Question:
I have to write a recurcive function without 'for' or 'while'
that prints all binary numbers from 0 to a given integer:
e.g. if the integer was '7' output is this:
> (000)
(001)
(010)
(011)
(100)
(101)
(110)
(111)
Here's the code I have tried:
'''
#include <stdio.h>
/* function declaration */
int print_binary_number(int decimalNo,int count,int arr[]);
int main ()
{
int a;
printf("
Please enter an integer:
");
scanf("%d",&a);
print_binary_number(a,0,0);
return 0;
}
int print_binary_number(int decimalNo,int count,int arr[])
{
int binaryNo,remainder,factor = 1,c;
if (decimalNo == 0) {
return 0;
printf("000");
}
if(decimalNo != 0){
remainder = decimalNo % 2;
arr[count]=remainder;
binaryNo = (binaryNo + (remainder * factor));
factor = factor * 10;
print_binary_number(decimalNo - 1,count,arr);
c=1+print_binary_number(decimalNo / 2,count++,arr);
}
printf("%d",arr[count]);
return 0;
}
'''
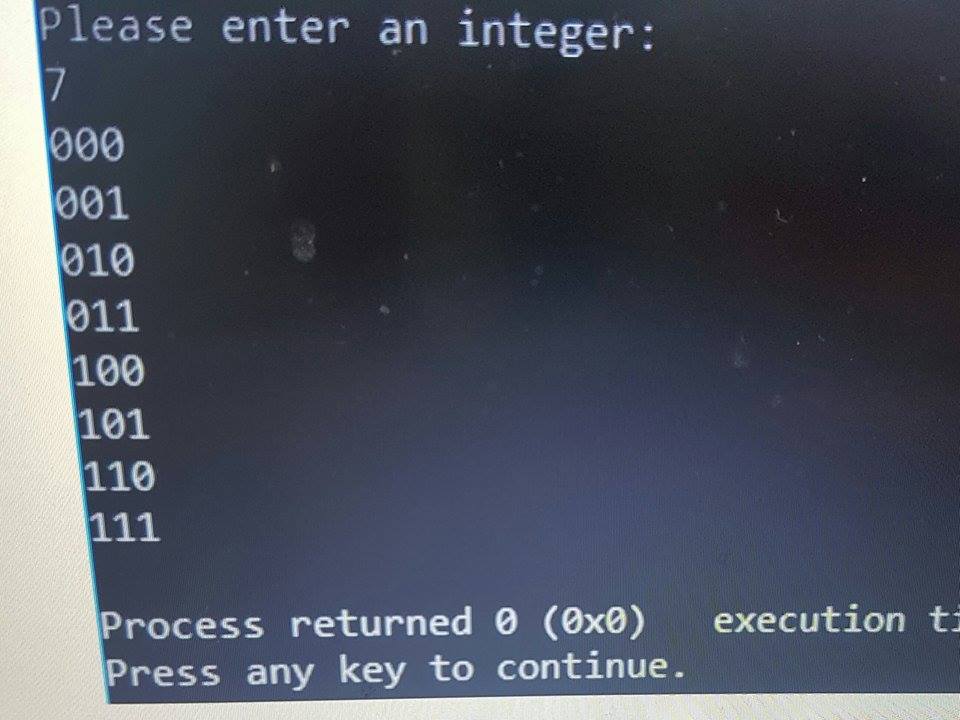
Answer: This example covers your following needs:
- - -
---
'''
#include <stdio.h>
void print_binary_numbers(int from, int to, int bits);
void print_binary(int n, int bits);
int main (void){
int n;
printf("Please enter an integer: ");
scanf("%d", &n);
print_binary_numbers(0, n, 8);
return 0;
}
/**
* @param bits Controls the number of displayed bits.
*/
void print_binary(int n, int bits) {
while (--bits >= 0){
printf("%s", n & (1 << bits) ? "1" : "0");
}
}
void print_binary_numbers(int from, int to, int bits) {
print_binary(from, bits);
printf("
");
if (from < to) {
print_binary_numbers(from + 1, to, bits);
}
}
'''